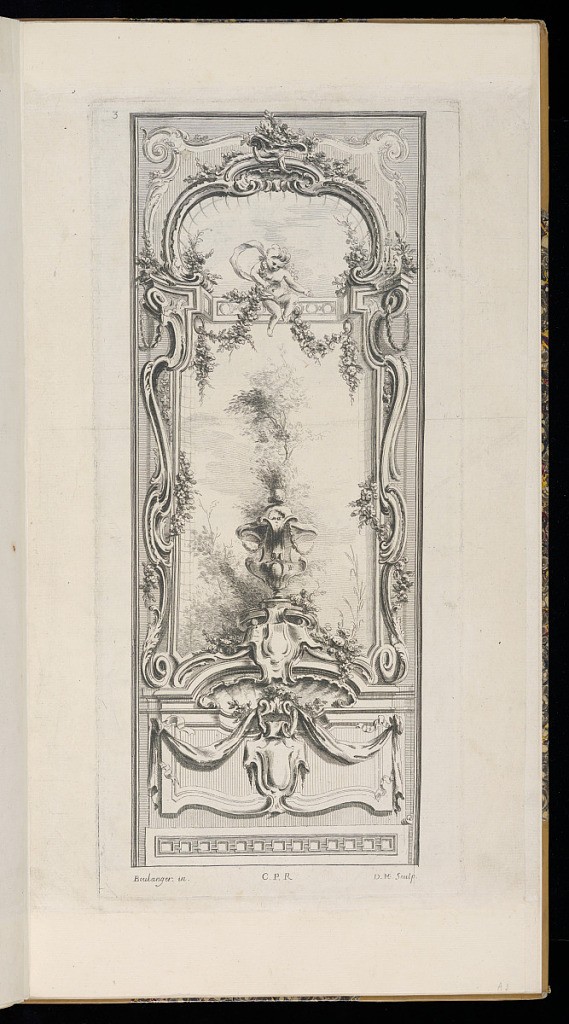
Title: Painted Panel (Boiserie) Design
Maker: Jean-François-Antoine Boulanger, French?, active mid 18th century
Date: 1755–76
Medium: Etching on laid paper
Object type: Print
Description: A design for a painted panel (boiserie) with rococo ornament with a central vase with trees in the background surrounded by a frame featuring c-scrolls, s-scrolls, festoons of flowers, rinceaux, acanthus leaves, cartouches, shell, and Greek-key motifs, ribbons, a putto, and a trellis pattern. The plate is numbered and signed.